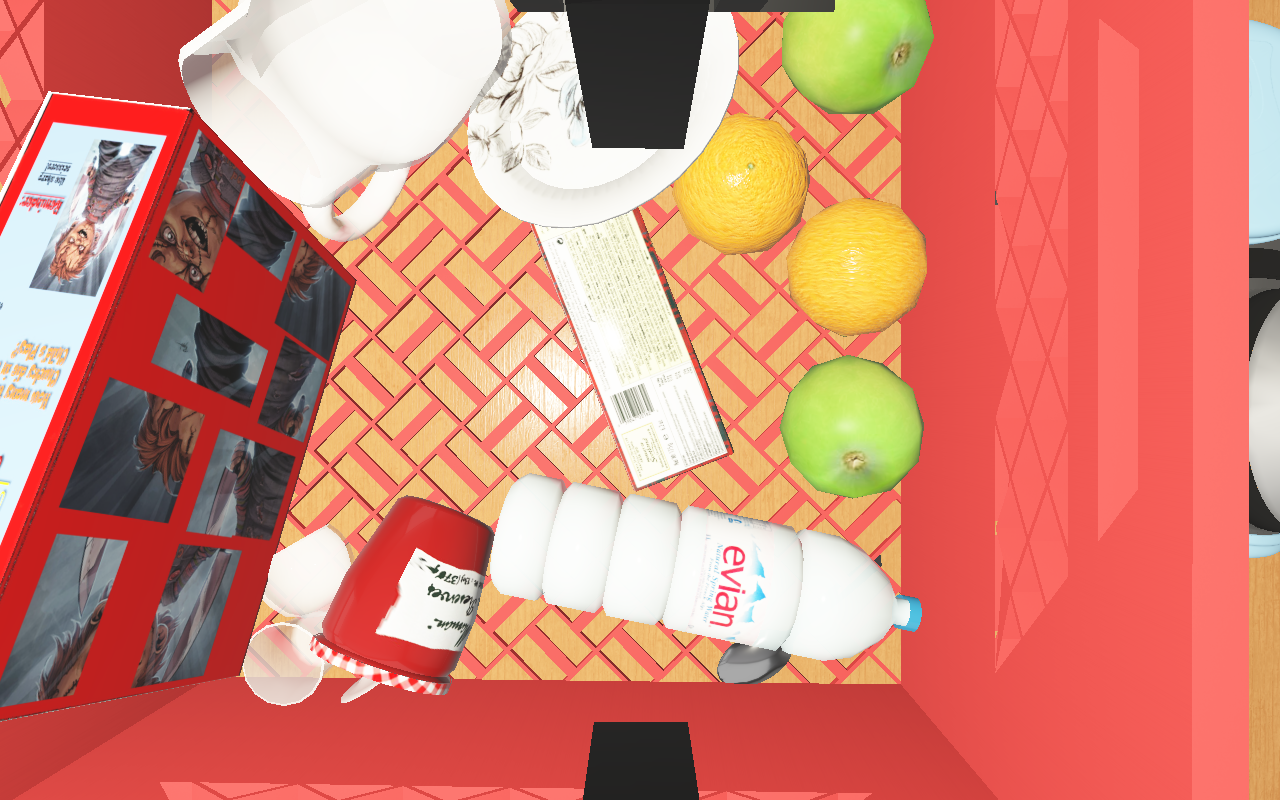
Objects in the scene:
carafe
apple
apple
orange
orange
spoon
plate
jam jar
biscuit box